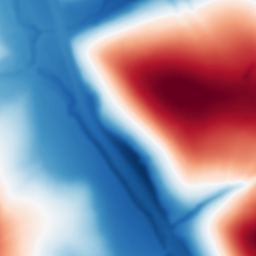
Category: multiscale
Decomposition family: dog_multiscale
Decomposition parameters: sigma_ratio: 2
n_scales: 6
base_sigma: 2
Upsampling method: cubic_catmull_rom
Upsampling parameters: scale: 2
Upsampling scale: 2